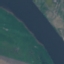
Land use / land cover class: River